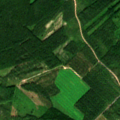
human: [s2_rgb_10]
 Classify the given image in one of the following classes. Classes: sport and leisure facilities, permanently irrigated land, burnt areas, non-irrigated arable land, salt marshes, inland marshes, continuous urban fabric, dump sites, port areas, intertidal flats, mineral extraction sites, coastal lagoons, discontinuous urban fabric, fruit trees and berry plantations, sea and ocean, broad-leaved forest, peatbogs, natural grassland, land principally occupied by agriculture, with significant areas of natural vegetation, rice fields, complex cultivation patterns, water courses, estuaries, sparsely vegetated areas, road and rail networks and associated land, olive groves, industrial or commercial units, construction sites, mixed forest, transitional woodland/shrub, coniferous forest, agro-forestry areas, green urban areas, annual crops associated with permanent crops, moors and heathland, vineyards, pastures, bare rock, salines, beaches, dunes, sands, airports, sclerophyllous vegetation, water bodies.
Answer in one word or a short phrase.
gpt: land principally occupied by agriculture, with significant areas of natural vegetation, broad-leaved forest, coniferous forest, mixed forest